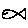
Label: fish